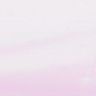
Metastatic tissue present: no